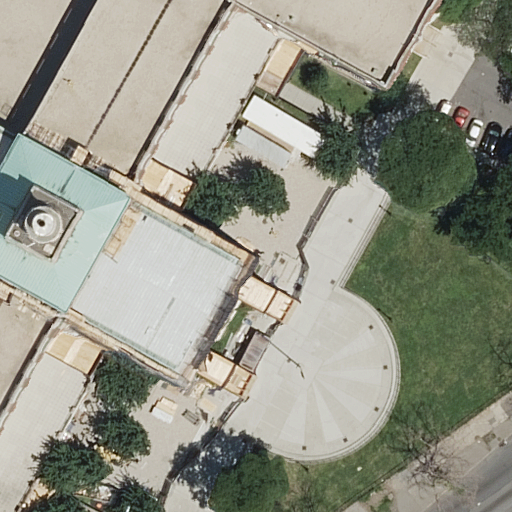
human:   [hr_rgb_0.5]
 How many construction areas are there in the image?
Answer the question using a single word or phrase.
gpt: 0

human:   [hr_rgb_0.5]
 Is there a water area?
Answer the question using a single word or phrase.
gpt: no

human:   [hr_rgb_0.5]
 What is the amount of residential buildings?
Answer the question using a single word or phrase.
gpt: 0

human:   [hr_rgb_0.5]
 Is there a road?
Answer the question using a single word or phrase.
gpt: yes

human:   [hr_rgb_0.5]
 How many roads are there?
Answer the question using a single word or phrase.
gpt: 1

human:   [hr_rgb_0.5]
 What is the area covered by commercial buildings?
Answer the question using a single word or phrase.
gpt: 0m2

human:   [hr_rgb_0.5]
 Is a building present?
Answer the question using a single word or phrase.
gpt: yes

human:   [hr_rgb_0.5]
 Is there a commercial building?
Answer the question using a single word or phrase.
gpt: no

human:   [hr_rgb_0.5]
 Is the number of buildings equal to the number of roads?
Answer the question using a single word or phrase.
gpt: yes

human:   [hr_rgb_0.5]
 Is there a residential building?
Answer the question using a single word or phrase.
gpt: no

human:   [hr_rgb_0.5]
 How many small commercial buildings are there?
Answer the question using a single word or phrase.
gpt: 0

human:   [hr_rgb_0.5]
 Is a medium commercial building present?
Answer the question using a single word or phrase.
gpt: no

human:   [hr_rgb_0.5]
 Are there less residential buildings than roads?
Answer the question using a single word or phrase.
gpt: yes

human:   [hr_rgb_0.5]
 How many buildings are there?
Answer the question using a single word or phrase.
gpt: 1

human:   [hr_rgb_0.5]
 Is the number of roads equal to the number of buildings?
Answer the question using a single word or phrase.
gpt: yes

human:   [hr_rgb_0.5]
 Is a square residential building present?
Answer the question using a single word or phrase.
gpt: no

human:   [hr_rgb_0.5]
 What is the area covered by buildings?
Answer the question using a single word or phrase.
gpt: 470m2

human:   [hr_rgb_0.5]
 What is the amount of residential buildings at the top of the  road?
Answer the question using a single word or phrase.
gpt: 0

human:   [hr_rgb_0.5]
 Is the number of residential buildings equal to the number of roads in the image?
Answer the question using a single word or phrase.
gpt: no

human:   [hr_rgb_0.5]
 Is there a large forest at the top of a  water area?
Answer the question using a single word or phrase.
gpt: no

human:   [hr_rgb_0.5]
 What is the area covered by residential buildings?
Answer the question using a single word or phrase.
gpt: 0m2

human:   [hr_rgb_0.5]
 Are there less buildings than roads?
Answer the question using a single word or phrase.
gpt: no

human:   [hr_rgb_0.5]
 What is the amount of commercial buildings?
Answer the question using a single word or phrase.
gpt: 0

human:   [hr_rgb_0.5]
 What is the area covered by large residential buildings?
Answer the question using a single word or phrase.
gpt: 0m2

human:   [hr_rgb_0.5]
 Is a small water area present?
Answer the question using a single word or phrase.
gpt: no

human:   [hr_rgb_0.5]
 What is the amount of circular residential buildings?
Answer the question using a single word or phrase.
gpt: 0

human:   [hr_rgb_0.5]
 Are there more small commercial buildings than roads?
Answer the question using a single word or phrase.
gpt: no

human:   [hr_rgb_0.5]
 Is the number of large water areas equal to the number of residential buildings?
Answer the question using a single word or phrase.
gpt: yes

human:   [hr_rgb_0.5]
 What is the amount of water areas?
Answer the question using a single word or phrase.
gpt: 0

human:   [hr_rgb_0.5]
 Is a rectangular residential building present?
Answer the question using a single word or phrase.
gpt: no

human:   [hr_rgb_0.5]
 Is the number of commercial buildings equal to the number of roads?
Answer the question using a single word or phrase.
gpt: no

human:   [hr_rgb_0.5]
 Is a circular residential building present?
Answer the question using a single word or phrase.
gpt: no

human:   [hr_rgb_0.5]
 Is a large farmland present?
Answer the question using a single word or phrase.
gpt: no

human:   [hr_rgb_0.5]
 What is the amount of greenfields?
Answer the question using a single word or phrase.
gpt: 0

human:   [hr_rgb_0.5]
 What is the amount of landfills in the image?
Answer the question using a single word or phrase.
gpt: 0

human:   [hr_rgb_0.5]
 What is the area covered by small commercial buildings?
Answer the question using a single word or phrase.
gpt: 0m2

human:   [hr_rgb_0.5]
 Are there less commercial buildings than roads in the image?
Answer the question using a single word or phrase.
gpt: yes

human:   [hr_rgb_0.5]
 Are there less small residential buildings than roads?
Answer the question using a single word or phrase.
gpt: yes

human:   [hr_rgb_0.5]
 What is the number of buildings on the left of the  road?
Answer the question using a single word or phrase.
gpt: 1

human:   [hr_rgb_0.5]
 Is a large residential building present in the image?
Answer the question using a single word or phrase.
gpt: no

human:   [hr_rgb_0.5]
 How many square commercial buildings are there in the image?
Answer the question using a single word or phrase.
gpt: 0

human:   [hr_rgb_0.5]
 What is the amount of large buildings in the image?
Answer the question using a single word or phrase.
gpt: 0

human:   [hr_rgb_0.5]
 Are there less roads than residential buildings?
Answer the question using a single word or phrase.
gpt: no

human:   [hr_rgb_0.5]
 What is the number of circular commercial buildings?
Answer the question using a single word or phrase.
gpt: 0

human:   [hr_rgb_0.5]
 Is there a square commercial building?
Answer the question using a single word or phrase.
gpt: no

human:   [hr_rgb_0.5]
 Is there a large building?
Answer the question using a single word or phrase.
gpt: no

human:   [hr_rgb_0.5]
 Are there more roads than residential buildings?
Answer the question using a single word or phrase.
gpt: yes

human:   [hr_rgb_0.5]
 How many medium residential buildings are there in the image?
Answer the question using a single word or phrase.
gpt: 0

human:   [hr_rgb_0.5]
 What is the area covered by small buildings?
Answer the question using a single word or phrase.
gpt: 0m2

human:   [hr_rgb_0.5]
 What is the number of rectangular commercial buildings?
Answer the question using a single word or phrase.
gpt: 0

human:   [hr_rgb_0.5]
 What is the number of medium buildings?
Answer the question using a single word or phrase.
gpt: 1

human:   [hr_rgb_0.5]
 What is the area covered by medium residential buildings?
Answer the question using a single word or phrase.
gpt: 0m2

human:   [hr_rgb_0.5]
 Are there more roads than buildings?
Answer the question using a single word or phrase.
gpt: no

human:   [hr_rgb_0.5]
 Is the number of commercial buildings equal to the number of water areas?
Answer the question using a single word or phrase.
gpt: yes

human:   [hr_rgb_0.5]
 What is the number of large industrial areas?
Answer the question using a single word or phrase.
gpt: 0

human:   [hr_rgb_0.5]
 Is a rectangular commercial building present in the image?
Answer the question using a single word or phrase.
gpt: no

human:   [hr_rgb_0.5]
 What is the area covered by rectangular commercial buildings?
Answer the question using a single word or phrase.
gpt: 0m2

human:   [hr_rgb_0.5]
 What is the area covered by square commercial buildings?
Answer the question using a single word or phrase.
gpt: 0m2

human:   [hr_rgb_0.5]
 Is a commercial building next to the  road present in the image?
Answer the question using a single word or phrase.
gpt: no

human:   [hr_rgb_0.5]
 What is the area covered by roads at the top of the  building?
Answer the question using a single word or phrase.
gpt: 0m2

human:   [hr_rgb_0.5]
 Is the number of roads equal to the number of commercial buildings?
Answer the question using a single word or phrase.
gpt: no

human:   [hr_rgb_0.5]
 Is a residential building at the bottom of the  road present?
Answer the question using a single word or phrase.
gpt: no

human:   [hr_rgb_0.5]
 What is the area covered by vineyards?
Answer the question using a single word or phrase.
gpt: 0m2

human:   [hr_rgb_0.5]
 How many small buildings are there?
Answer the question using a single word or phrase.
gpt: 0